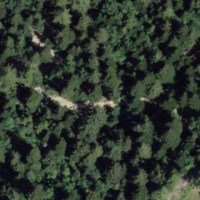
EUNIS habitat code: 43
Species observed at this site:
Euphorbia cyparissias